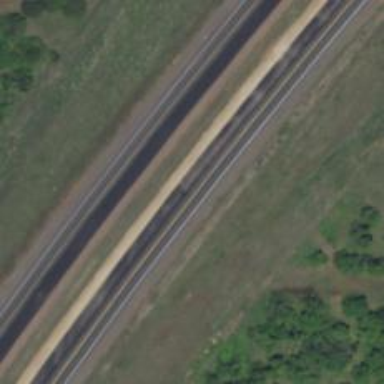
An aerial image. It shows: Asphalt motorway.